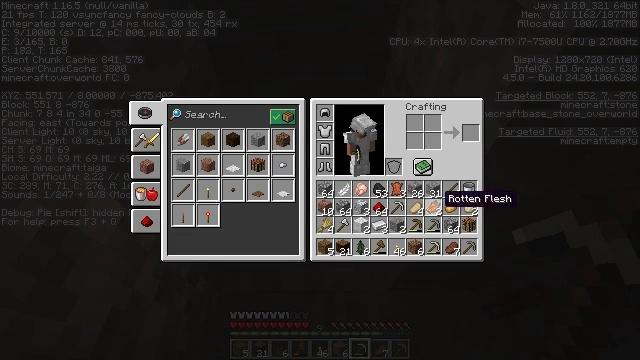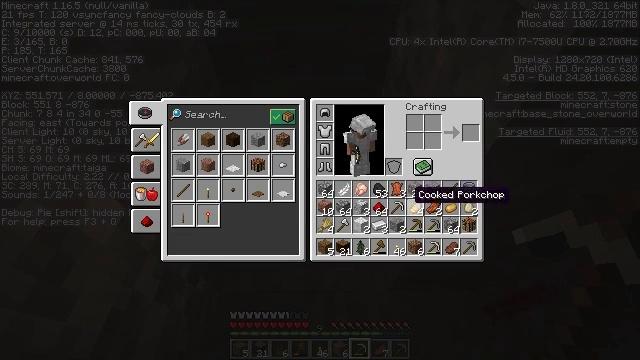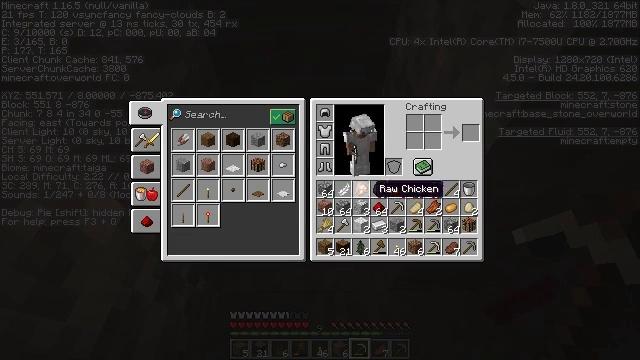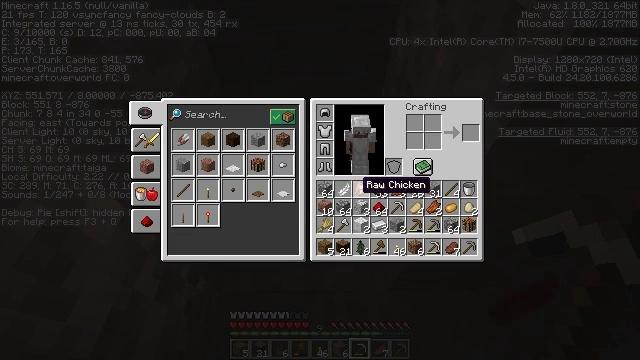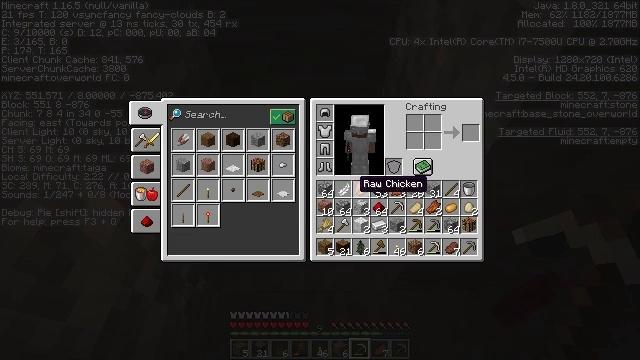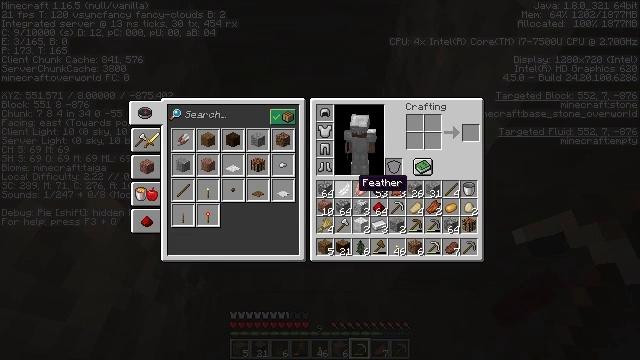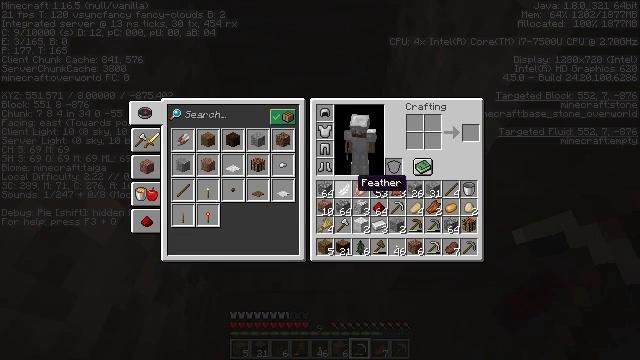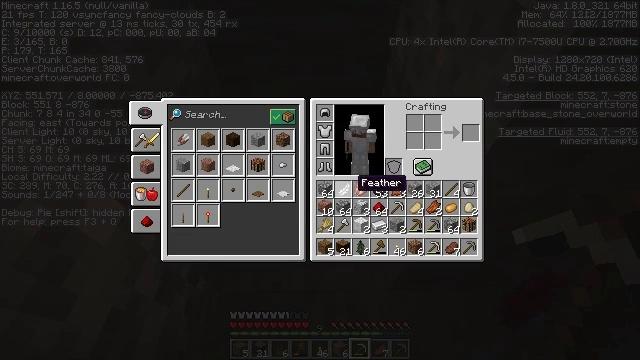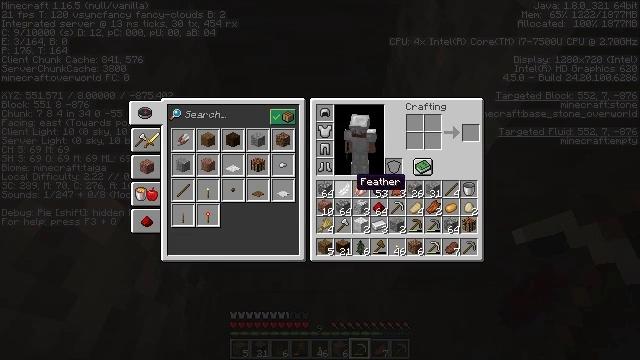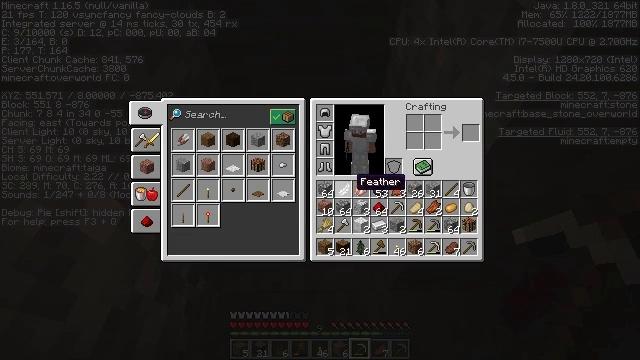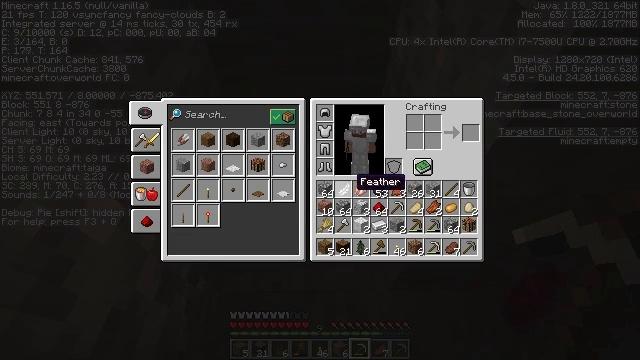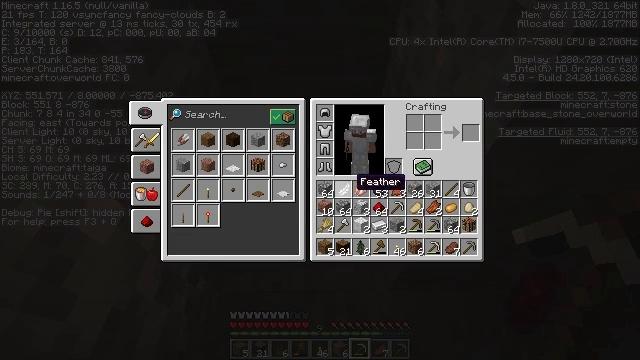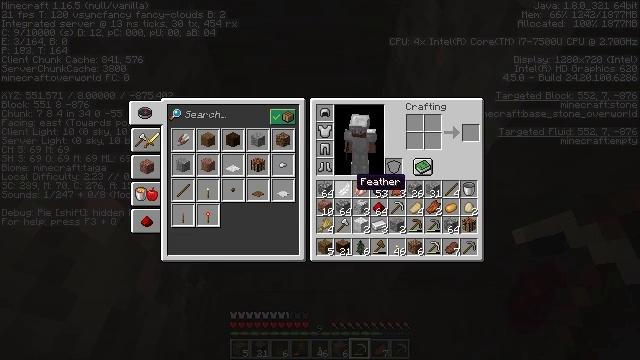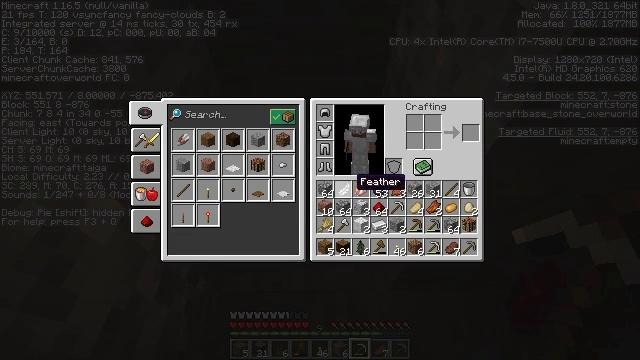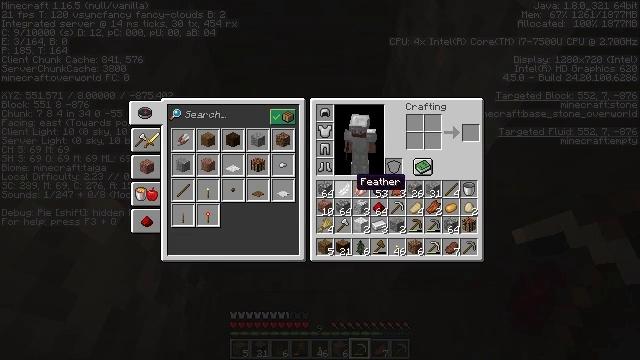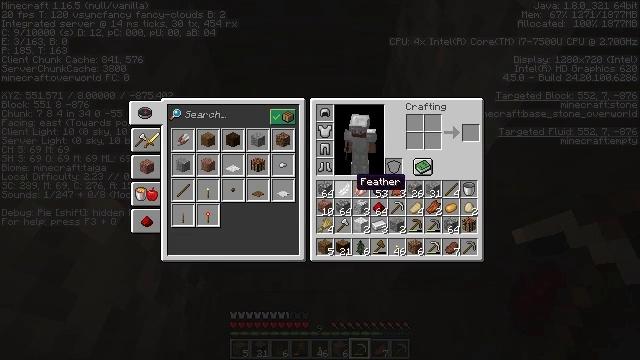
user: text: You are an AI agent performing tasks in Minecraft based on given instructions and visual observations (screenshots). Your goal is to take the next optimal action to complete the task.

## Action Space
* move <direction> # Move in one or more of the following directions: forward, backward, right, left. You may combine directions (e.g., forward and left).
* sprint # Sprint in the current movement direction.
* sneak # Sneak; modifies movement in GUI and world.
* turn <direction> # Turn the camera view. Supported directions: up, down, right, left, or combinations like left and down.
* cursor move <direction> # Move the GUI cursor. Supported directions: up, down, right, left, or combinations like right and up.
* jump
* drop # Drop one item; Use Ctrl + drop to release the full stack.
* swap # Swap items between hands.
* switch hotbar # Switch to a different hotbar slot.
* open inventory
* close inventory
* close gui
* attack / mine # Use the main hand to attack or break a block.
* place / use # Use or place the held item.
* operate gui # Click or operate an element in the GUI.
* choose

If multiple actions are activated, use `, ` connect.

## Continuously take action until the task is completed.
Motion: motion action
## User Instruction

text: Drop a feather.
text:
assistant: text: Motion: cursor move left
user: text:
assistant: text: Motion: cursor move left
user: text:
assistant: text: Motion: cursor move left
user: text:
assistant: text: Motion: no_op
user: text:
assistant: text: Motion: no_op
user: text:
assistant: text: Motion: no_op
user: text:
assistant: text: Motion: no_op
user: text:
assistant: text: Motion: no_op
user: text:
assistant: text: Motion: no_op
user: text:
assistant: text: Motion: no_op
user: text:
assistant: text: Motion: no_op
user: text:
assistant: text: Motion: no_op
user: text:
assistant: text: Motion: no_op
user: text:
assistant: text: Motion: no_op
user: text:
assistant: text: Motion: no_op
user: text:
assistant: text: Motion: no_op
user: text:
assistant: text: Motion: no_op
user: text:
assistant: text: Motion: no_op
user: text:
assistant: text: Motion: no_op
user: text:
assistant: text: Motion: drop
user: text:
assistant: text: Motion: drop
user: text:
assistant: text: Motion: drop
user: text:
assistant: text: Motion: drop
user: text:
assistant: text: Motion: no_op
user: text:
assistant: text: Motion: no_op